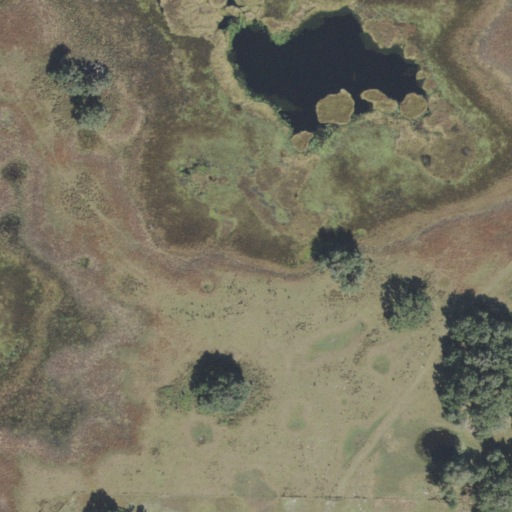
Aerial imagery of plain(s) in Florida named Kanapaha Prairie containing pasture, woody wetlands, herbaceous wetlands, evergreen forest, open water, and grassland